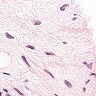
Metastatic tissue present: no